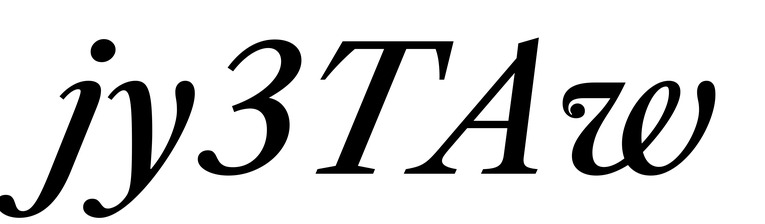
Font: LibreCaslonText-Italic_Medium_Italic